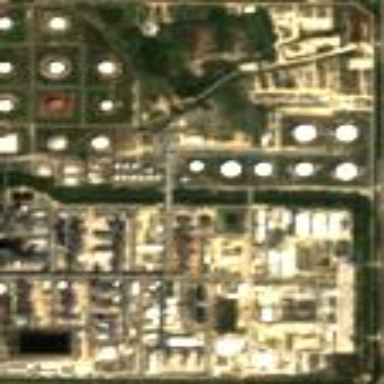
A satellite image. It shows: Industrial area with refinery.